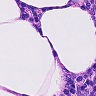
Metastatic tissue present: no